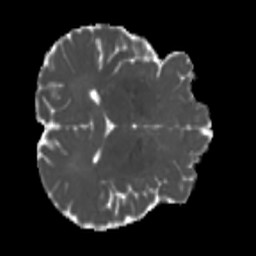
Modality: MD
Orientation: axial
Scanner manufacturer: siemens
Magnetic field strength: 3 T
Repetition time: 4 s
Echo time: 0.0594 s